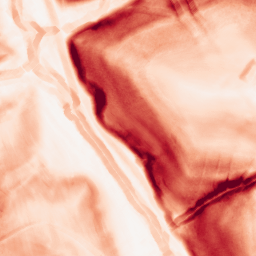
Category: morphological
Decomposition family: morphological_gradient
Decomposition parameters: size: 5
shape: diamond
Upsampling method: cubic_catmull_rom
Upsampling parameters: scale: 4
Upsampling scale: 4